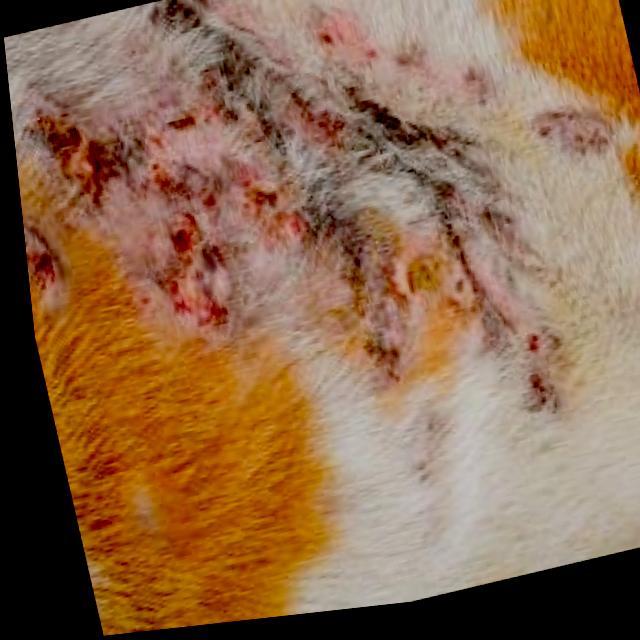
Canine fungal skin infection — characterized by alopecia, scaling, crusting, and circular lesions. Common agents include Malassezia and Candida species.